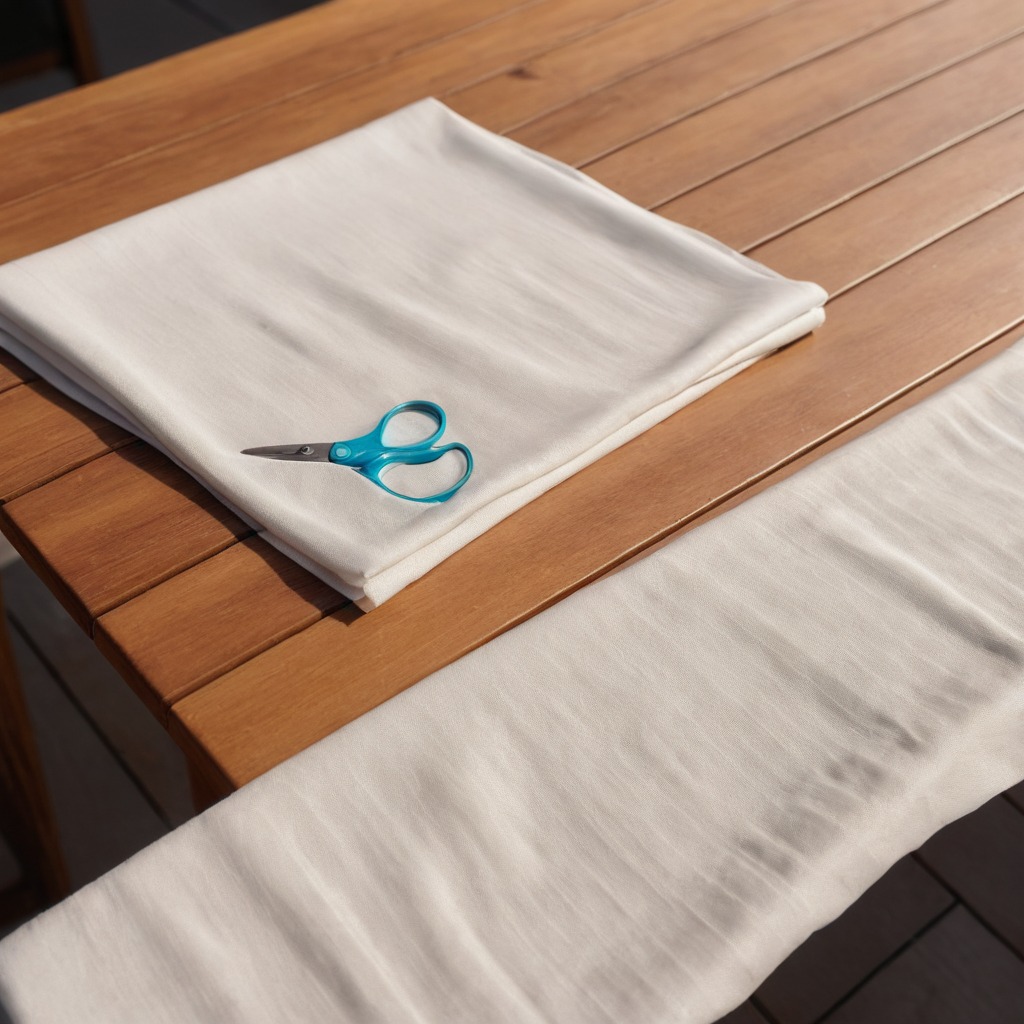
A scissor lying on a wooden table in an outdoor workshop during daytime bright natural light soft shadows worn but beneath the cloth.